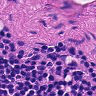
Metastatic tissue present: no